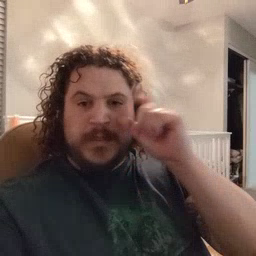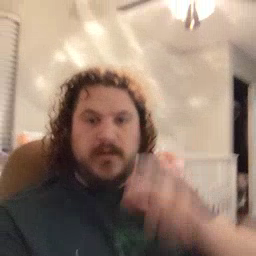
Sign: awake